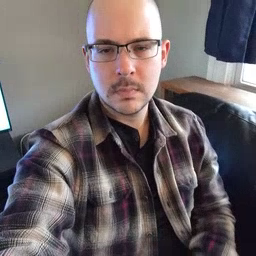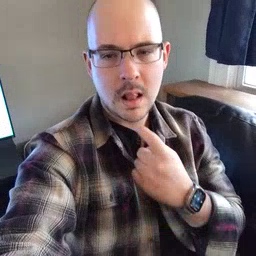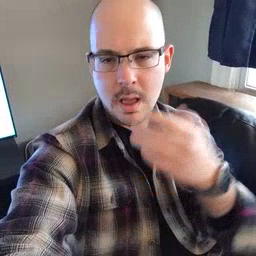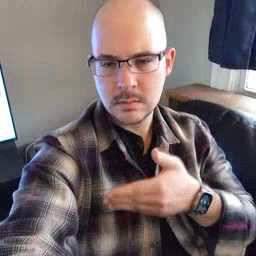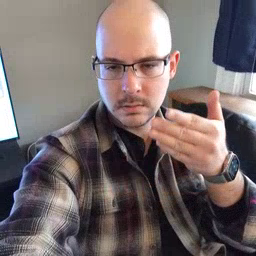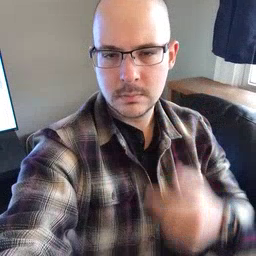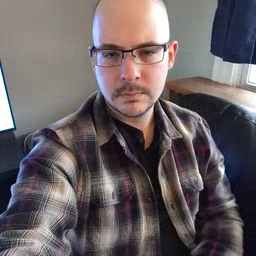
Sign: glasswindow